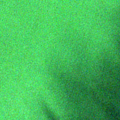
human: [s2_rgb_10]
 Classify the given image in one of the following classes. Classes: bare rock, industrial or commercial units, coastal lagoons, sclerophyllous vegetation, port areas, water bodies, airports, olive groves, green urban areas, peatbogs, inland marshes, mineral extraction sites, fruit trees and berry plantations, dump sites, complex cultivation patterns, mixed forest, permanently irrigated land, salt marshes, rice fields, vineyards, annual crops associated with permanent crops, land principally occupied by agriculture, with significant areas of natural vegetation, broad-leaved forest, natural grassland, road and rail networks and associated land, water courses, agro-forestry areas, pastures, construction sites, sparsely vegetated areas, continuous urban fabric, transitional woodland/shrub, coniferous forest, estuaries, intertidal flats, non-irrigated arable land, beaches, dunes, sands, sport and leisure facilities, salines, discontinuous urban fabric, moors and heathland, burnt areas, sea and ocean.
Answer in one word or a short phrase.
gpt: coastal lagoons